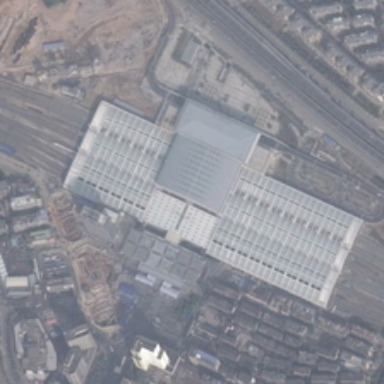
Many buildings are in two sides of a railway station .